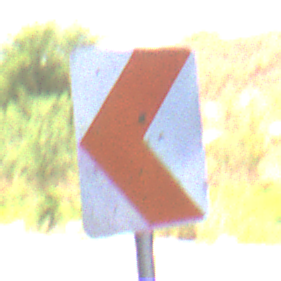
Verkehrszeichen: RichtungstafelnInKurvenKleinRechts
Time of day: Midday
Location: Roofed (Underpass)
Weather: Clear
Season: NotSpecified
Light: Natural